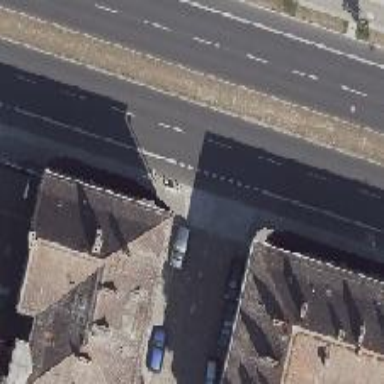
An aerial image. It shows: Dual carriageway secondary road with asphalt surface.